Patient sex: M
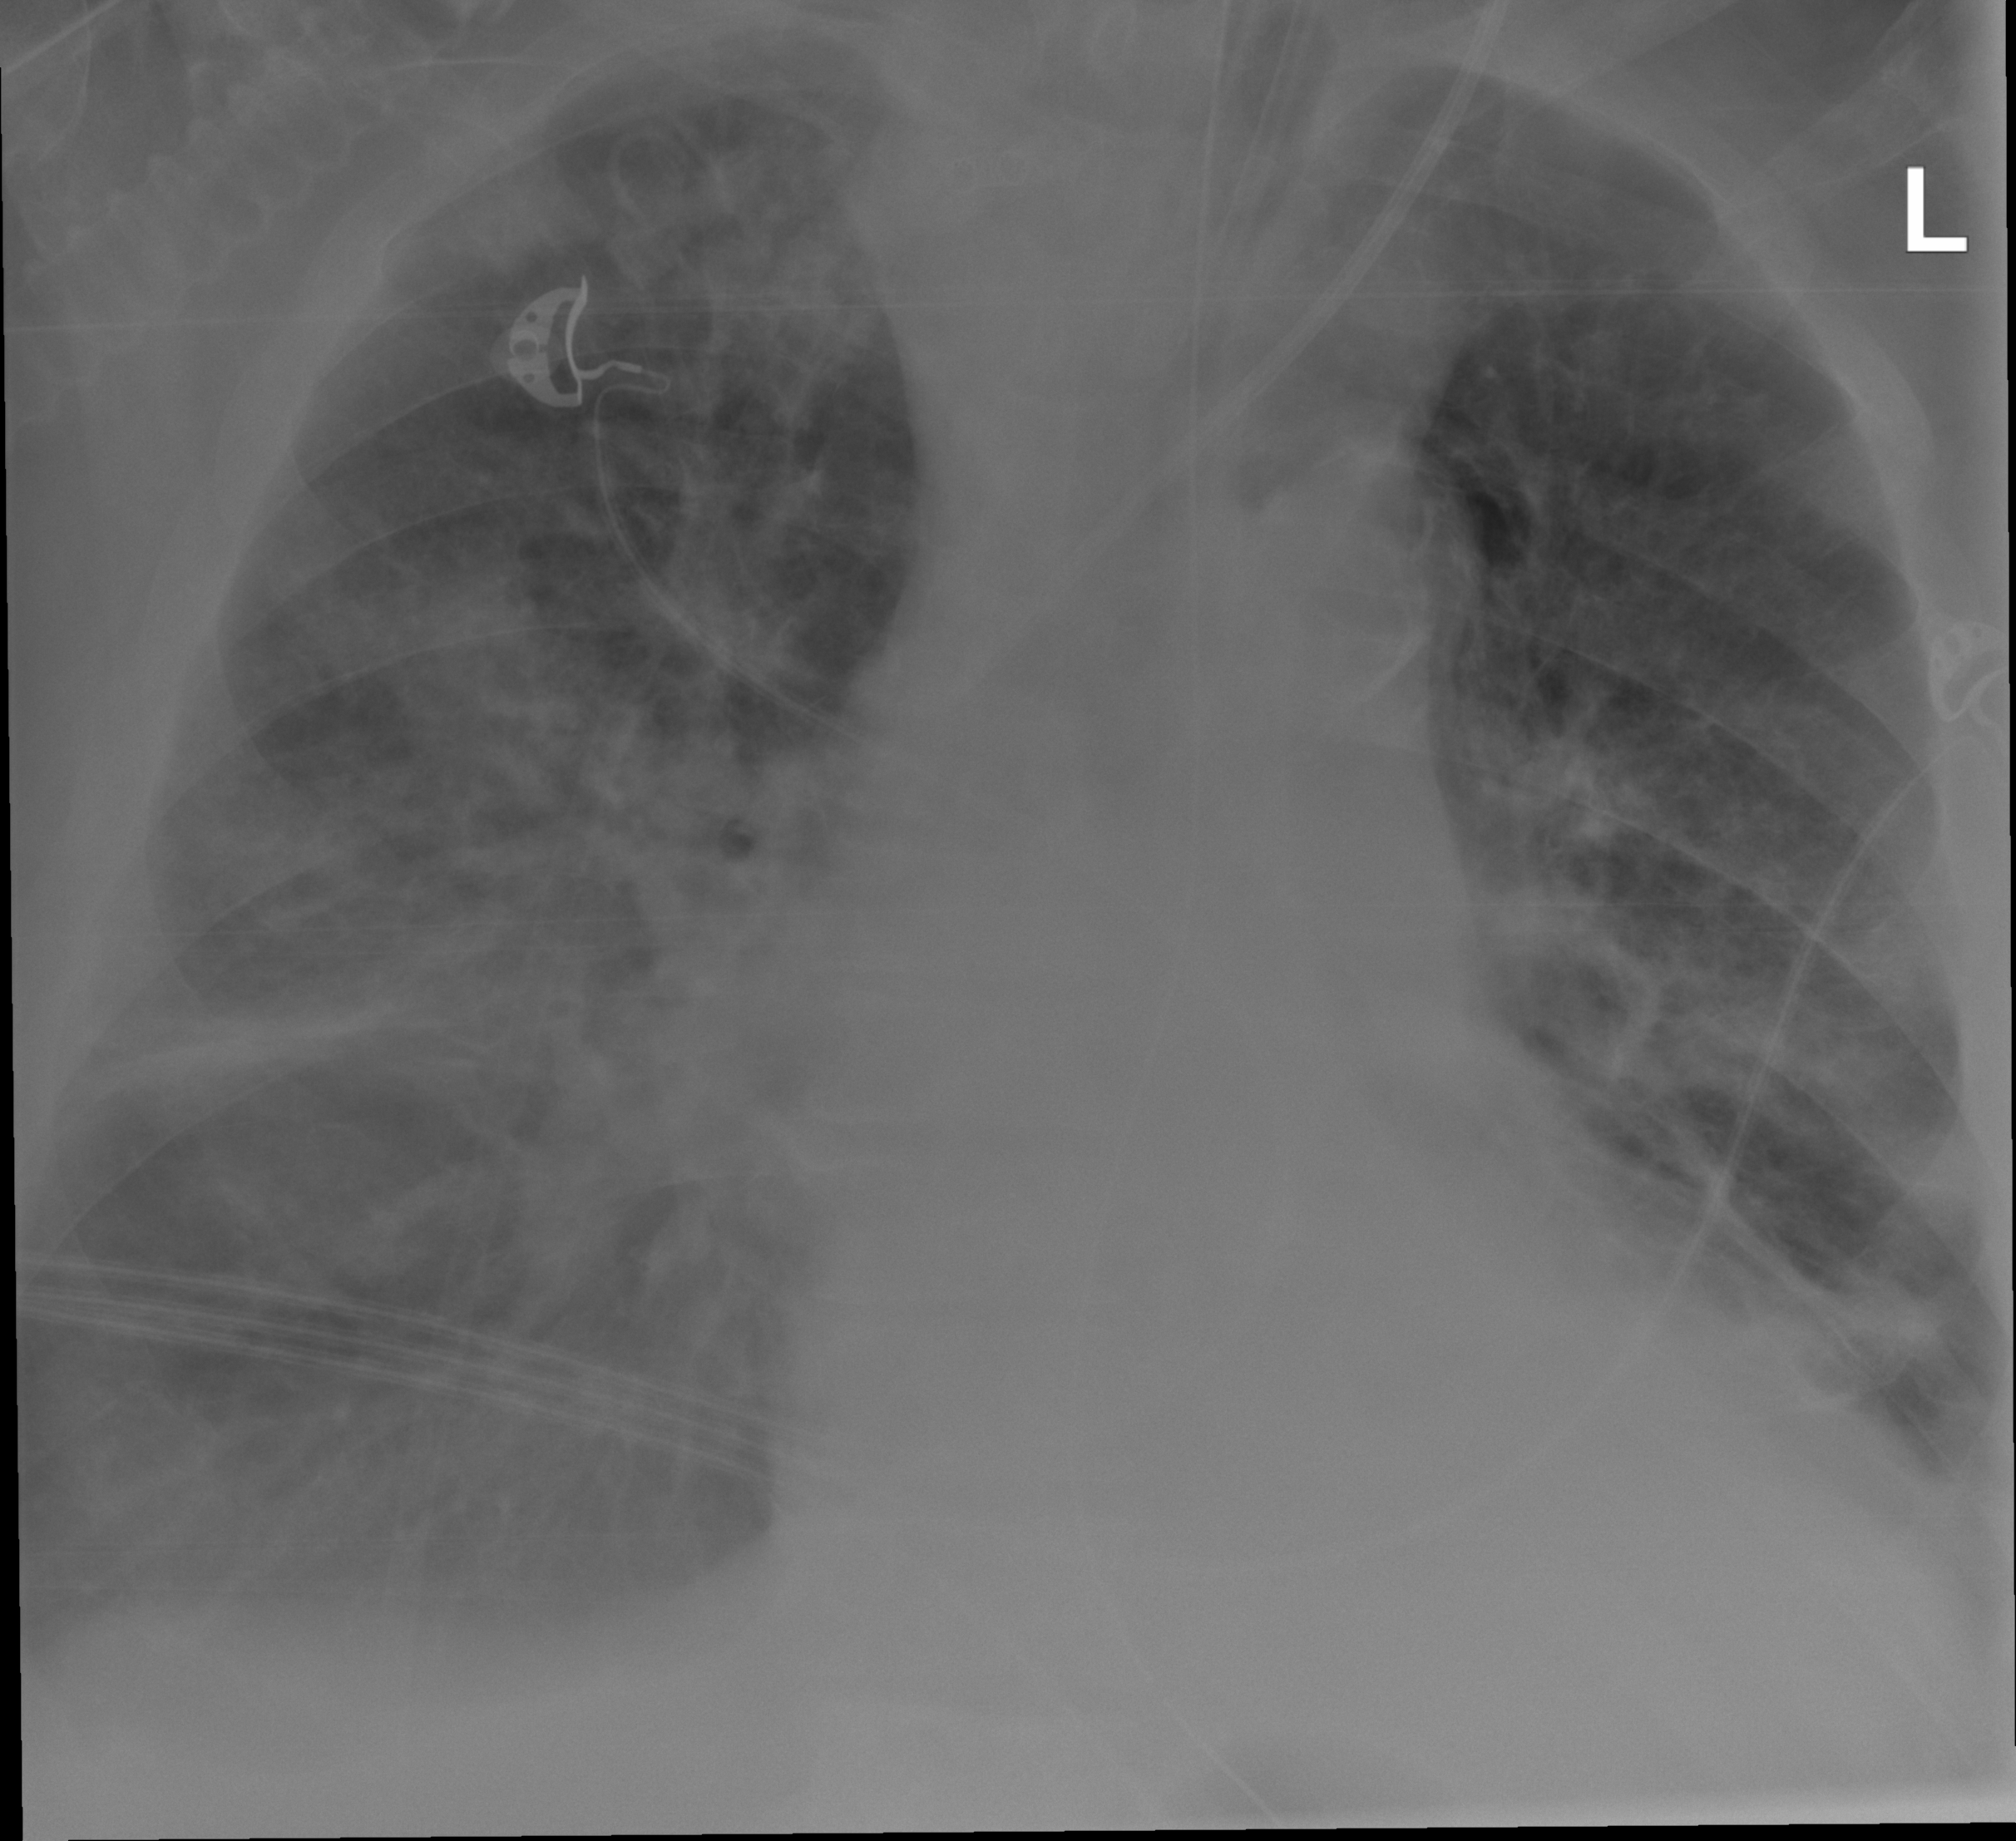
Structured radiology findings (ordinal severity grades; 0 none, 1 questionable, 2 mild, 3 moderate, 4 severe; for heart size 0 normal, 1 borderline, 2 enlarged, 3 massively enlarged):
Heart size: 2
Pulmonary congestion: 0
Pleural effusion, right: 2
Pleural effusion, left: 3
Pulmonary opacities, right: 3
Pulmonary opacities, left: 2
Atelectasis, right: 2
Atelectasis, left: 2